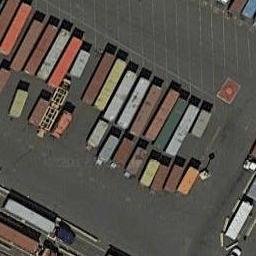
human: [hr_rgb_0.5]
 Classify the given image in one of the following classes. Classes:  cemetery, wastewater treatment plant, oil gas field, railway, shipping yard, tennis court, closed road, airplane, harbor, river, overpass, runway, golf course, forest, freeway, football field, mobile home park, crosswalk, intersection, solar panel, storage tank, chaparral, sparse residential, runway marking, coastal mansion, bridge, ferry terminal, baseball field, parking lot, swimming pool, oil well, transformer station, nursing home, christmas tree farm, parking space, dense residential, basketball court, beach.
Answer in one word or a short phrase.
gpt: shipping yard